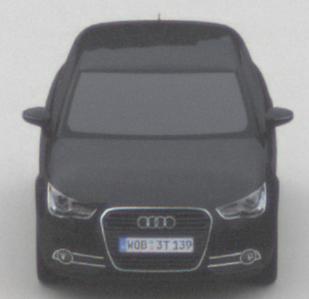
Make: Audi
Model: A1 Sportback 1.2 TFSI
Detailed model: A1 (8X) Sportback
Model produced from: 2012/03
Model produced until: 2014/11
Doors: 5
Color: black
Road condition: dry road
Daytime: morning or afternoon
Contrast: low contrast